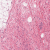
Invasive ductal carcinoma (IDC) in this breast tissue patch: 0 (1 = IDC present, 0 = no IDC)